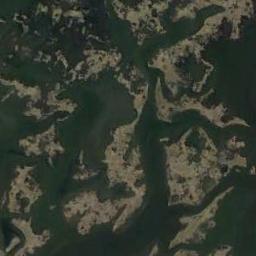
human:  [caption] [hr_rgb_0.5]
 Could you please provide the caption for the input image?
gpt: The wetland consists of bare land, Green plants, Dry plants and water .

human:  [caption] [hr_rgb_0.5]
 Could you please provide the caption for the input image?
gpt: Brown trivial bare land in the river in a wetland .

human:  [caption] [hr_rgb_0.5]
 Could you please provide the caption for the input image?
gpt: This wetland is totally covered with vegetation .

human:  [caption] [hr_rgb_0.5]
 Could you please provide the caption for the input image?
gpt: There are many different shapes and sizes of water around the wetlands .

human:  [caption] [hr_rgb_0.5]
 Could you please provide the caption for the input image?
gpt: There are many water areas and some bare land on the wetland .